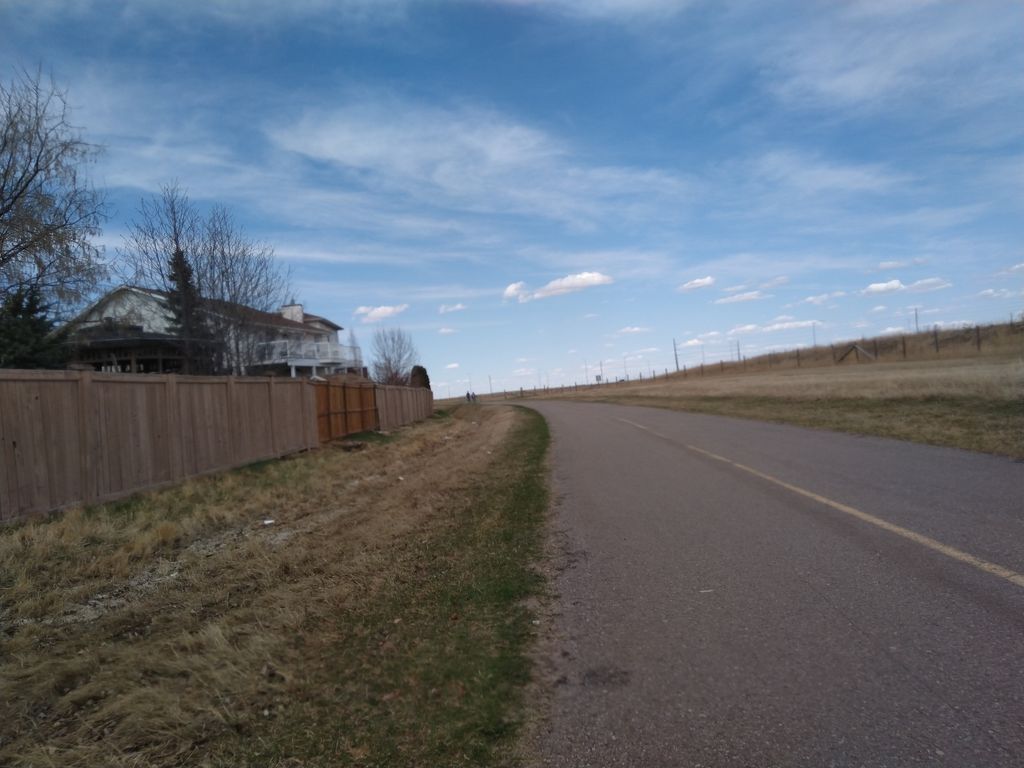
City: calgary